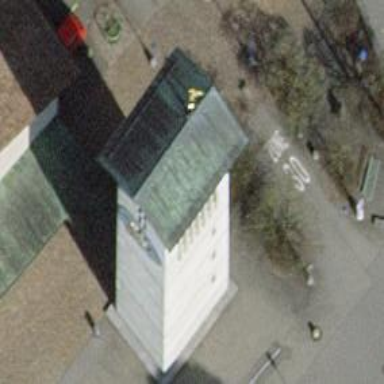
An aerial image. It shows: Church building with bell tower. The tower is classified as man-made structure.